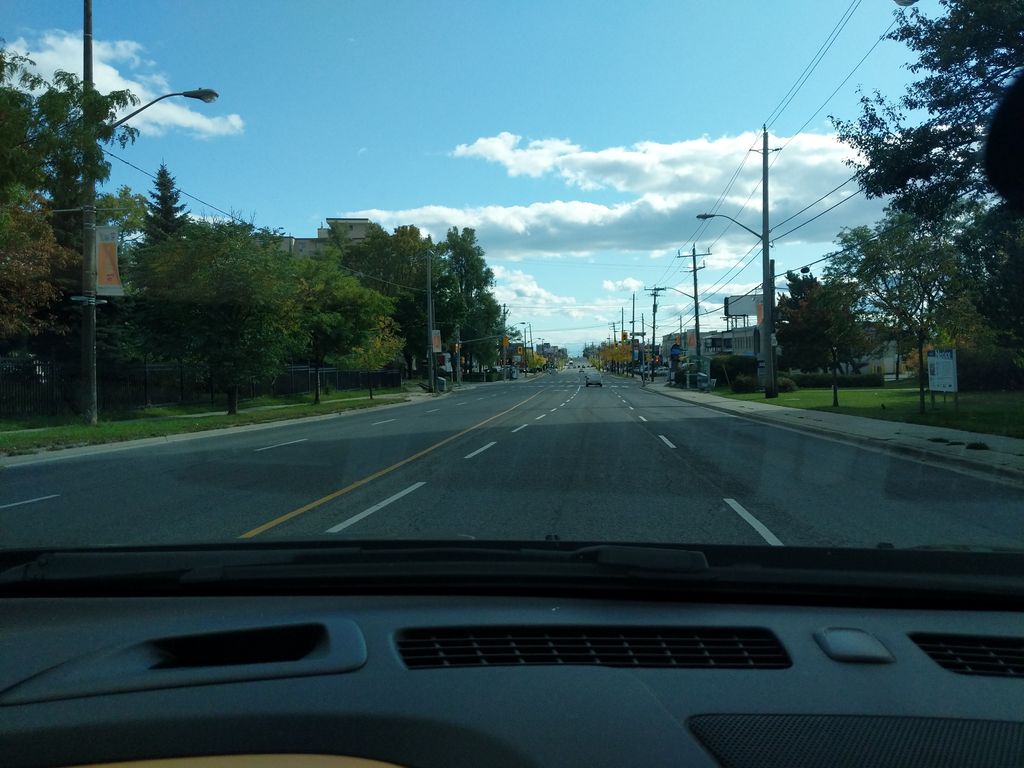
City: toronto